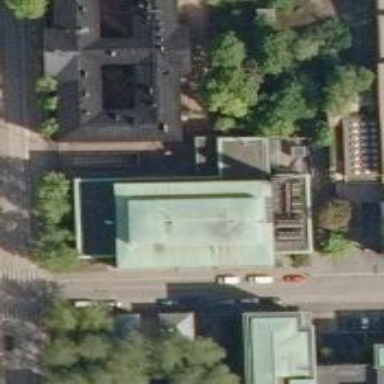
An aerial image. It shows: Government office building.